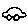
Label: car